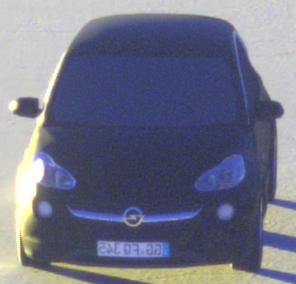
Make: Opel
Model: ADAM 1.2
Detailed model: ADAM
Model produced from: 2013/01
Model produced until: 2014/11
Doors: 3
Color: black
Road condition: dry road
Daytime: sunrise or sunset
Contrast: high contrast